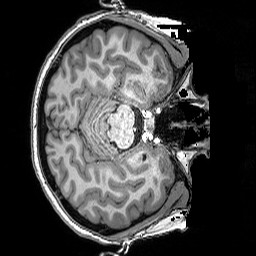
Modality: T1w
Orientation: axial
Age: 18
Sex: female